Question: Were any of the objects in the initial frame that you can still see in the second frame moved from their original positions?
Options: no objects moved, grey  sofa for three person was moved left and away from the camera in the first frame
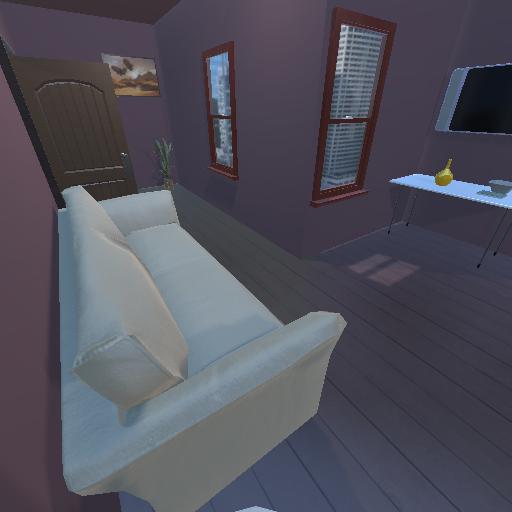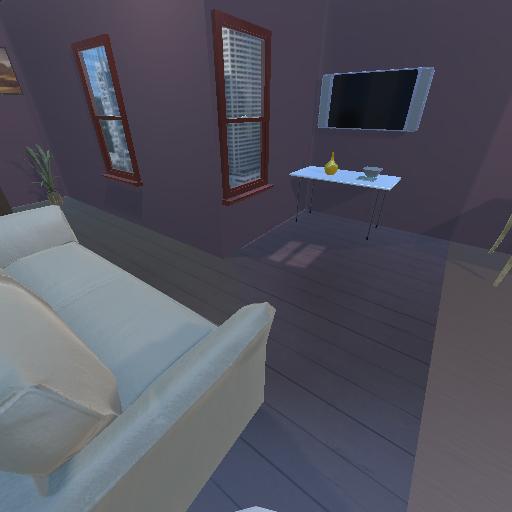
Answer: no objects moved